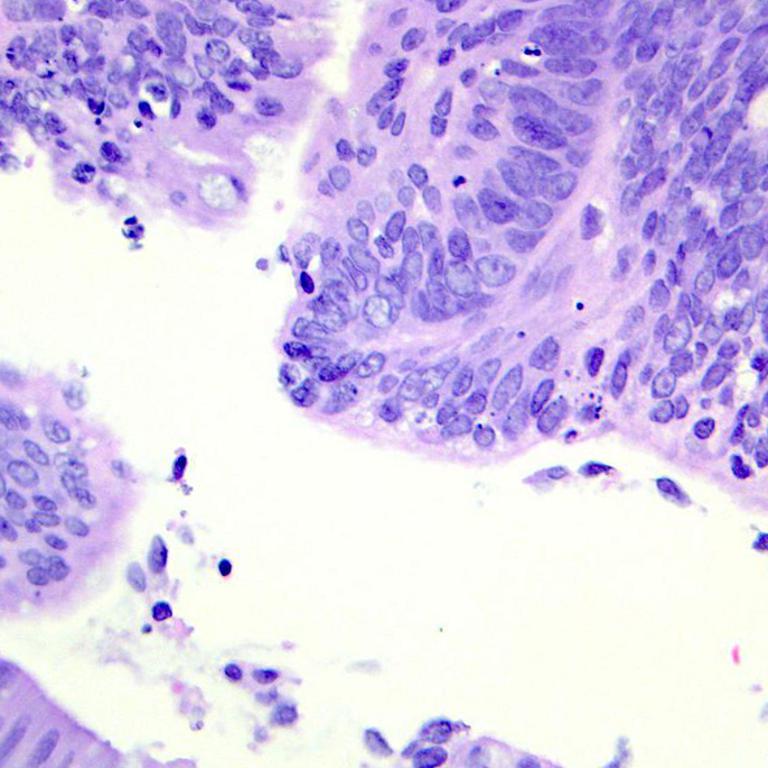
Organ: colon
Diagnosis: adenocarcinomas